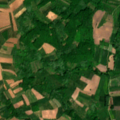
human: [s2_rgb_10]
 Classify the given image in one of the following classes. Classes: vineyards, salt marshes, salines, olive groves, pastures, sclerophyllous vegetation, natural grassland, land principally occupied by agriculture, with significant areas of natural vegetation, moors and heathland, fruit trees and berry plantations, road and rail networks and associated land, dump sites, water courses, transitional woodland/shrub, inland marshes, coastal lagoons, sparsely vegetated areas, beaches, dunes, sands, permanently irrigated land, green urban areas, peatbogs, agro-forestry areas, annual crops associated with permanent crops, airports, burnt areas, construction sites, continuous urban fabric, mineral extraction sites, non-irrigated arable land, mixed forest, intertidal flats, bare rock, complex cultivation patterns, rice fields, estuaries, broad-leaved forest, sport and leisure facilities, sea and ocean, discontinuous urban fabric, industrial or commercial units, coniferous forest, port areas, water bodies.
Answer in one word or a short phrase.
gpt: non-irrigated arable land, land principally occupied by agriculture, with significant areas of natural vegetation, broad-leaved forest